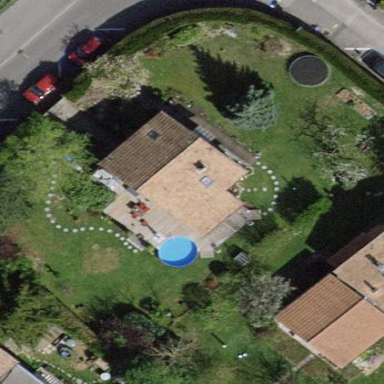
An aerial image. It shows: Garden surrounded by fence.